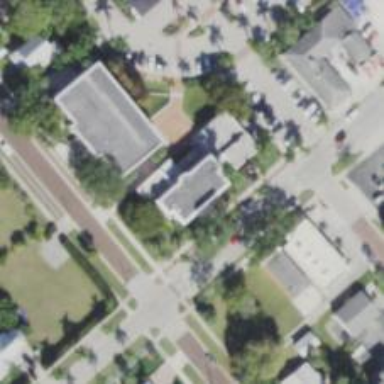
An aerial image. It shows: Historic building serving as town hall.